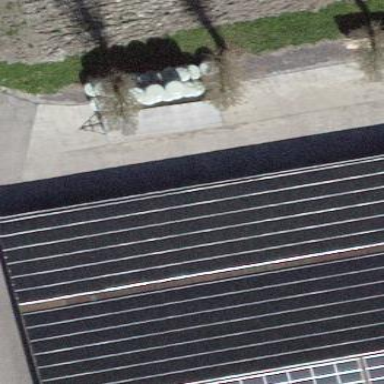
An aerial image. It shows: Solar photovoltaic panel generator.